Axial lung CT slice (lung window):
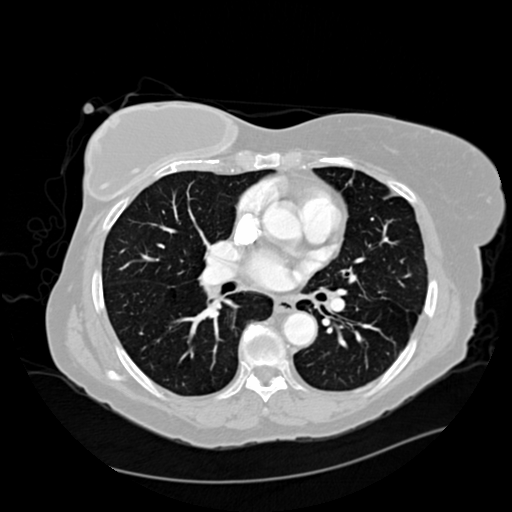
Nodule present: no